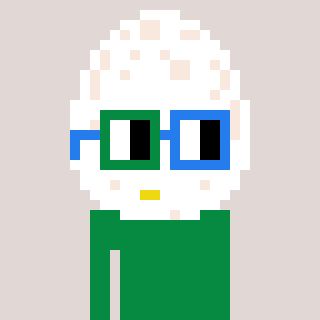
a pixel art character with square green and blue glasses, a egg-shaped head and a green-colored body on a warm background